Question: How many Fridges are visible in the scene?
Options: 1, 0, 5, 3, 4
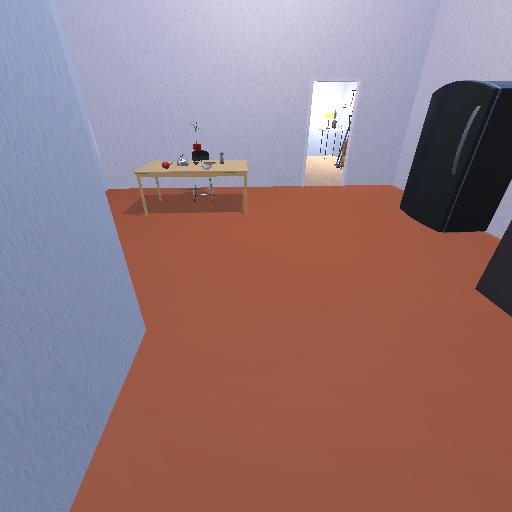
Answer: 1